Field crop: maize
Growth stage: 1
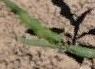
Species: maize